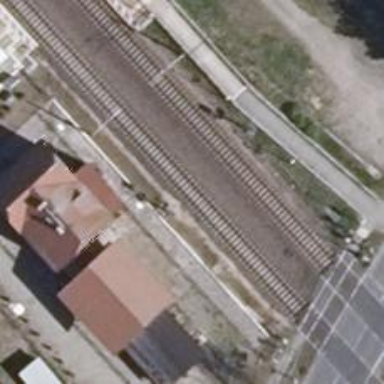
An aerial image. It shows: Railway with electrified contact lines.